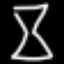
Label: hourglass